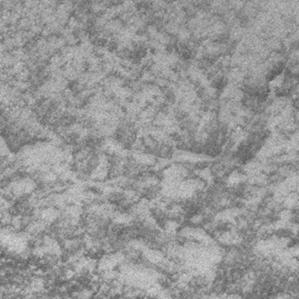
Label: frost